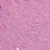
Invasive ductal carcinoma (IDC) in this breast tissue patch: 1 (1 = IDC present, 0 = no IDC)